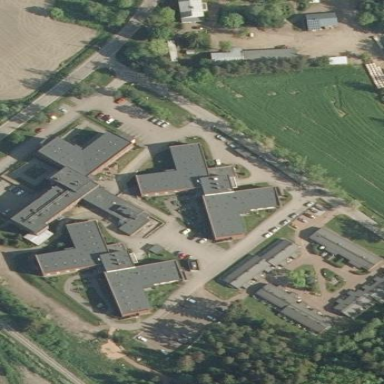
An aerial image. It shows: Building.